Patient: sex M, age 61
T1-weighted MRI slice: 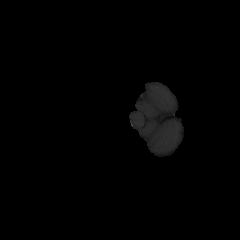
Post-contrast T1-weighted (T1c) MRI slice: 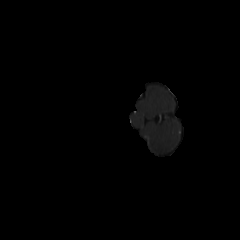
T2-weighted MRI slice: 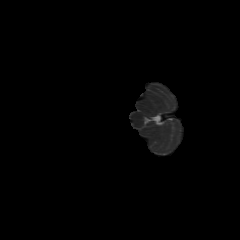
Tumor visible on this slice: no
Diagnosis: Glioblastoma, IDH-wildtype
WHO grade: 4